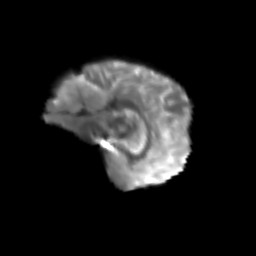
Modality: T2w
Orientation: sagittal
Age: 67
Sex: female
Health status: ill
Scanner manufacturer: siemens
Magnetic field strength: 3 T
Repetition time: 8.7 s
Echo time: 0.11 s